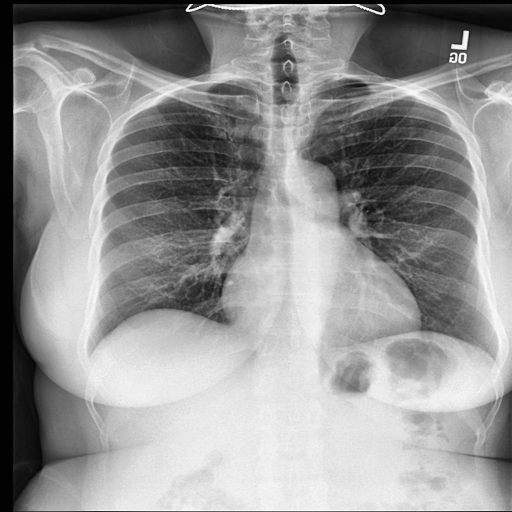
Finding: NORMAL